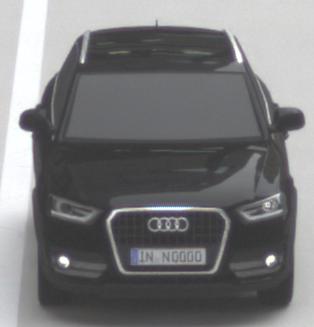
Make: Audi
Model: Q3 1.4 TFSI
Detailed model: Q3 (8U)
Model produced from: 2013/07
Model produced until: 2014/10
Doors: 5
Color: black
Road condition: dry road
Daytime: midday
Contrast: low contrast